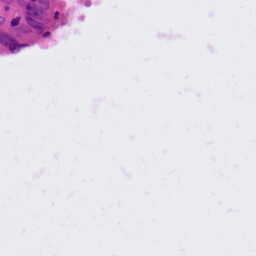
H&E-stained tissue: Colon